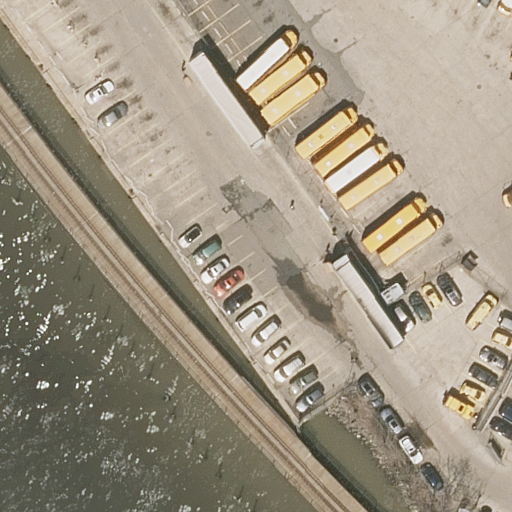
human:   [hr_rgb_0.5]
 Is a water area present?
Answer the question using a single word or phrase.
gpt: yes

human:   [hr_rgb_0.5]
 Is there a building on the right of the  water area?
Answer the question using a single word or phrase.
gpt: no

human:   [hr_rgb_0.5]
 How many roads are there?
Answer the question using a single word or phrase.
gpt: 2

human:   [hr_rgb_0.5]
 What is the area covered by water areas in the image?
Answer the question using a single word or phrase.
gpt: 3680m2

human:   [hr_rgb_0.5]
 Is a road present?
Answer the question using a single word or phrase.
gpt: yes

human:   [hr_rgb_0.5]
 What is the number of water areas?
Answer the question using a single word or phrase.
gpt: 1

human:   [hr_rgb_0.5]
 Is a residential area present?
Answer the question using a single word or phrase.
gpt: no

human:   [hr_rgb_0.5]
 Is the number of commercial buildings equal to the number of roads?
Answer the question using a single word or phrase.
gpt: no

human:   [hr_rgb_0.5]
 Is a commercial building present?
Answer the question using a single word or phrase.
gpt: no

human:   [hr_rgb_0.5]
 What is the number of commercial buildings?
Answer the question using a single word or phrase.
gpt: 0

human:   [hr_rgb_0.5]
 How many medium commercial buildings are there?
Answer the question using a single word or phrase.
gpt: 0

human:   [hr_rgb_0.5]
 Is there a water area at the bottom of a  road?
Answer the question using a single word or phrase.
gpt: no

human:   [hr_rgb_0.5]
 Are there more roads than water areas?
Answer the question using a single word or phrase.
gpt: yes

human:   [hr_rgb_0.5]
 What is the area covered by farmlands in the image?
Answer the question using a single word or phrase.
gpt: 0m2

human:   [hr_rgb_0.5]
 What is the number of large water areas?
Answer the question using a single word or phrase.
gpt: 1

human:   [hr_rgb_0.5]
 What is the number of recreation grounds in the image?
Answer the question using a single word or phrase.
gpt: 0

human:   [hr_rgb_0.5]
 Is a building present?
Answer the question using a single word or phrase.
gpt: no

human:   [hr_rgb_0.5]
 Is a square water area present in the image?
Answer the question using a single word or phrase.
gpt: no

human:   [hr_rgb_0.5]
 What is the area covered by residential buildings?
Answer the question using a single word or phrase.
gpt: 0m2

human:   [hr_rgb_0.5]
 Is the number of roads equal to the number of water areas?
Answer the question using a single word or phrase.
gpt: no

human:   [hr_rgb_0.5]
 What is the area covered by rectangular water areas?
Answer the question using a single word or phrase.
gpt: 3680m2

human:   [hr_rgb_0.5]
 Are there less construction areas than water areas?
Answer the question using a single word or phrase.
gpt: yes

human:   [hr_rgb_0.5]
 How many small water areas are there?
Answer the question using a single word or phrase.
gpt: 0

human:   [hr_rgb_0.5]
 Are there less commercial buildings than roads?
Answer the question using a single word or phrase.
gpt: yes

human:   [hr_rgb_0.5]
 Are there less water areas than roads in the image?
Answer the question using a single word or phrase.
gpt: yes

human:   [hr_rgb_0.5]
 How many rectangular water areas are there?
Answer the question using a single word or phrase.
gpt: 1

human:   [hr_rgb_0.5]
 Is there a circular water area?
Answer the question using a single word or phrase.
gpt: no

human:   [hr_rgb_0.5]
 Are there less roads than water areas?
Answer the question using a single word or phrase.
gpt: no

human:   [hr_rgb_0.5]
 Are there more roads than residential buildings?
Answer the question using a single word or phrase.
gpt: yes

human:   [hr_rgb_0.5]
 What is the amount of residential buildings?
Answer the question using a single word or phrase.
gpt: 0

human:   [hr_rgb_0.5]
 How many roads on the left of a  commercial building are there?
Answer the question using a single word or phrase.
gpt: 0

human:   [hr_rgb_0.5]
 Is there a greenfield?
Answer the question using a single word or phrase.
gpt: no

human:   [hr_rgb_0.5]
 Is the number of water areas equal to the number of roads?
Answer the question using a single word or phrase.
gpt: no

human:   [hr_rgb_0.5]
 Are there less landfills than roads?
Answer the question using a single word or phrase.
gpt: yes

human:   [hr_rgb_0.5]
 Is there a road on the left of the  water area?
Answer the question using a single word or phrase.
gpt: no

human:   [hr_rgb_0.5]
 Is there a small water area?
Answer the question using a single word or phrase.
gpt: no

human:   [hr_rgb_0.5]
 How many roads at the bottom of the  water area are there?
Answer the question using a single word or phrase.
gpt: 0

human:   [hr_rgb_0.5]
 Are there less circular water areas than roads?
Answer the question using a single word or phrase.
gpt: yes

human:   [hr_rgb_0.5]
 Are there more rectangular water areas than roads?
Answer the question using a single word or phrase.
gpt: no

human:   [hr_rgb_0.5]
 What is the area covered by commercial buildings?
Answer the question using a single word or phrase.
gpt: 0m2

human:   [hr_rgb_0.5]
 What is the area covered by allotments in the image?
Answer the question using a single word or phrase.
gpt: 0m2

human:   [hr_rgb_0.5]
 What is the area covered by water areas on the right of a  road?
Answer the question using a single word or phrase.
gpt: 0m2

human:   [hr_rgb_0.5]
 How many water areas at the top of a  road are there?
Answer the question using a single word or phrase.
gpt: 0

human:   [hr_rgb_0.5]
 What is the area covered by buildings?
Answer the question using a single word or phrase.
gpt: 0m2

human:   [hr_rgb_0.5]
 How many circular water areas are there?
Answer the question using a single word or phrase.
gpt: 0

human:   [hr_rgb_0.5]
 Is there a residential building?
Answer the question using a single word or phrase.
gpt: no

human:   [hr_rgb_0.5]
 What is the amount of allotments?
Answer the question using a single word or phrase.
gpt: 0

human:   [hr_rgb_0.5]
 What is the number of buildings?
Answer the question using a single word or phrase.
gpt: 0

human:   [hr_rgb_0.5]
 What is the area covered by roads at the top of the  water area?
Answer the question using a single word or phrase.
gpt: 0m2

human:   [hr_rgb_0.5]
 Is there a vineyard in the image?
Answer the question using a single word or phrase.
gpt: no

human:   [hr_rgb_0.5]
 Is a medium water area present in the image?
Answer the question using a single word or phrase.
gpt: no

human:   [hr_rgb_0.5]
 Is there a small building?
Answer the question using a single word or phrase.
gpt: no

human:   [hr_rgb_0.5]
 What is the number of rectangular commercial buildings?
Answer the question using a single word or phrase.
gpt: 0

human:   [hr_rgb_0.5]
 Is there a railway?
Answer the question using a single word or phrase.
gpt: no

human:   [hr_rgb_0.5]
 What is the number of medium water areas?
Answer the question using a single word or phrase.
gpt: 0

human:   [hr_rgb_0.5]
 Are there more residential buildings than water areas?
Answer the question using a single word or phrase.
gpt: no

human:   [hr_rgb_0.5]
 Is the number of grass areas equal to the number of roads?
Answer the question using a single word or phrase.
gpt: no

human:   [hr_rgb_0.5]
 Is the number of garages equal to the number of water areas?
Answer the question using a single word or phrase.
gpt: no

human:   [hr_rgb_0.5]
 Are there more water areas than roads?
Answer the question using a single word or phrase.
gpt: no

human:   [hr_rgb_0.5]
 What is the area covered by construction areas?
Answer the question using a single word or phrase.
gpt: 0m2

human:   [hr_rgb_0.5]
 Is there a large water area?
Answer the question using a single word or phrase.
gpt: yes

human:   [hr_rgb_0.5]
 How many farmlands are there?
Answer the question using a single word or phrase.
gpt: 0

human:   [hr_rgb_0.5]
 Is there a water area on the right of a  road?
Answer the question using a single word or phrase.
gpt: no

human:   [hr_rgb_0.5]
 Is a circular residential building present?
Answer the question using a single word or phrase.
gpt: no